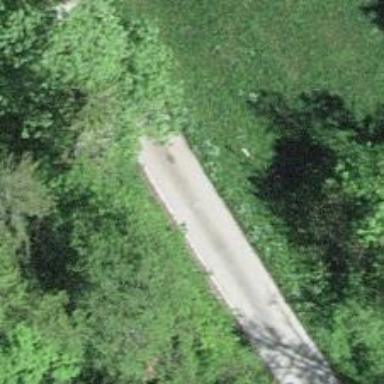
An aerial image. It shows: Concrete service road.